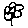
Label: flower